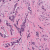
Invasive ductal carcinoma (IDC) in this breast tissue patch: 1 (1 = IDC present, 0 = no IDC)